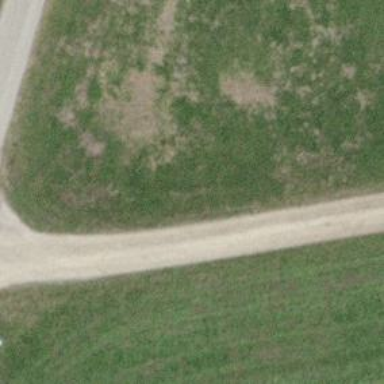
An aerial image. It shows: Track with grade2 tracktype.